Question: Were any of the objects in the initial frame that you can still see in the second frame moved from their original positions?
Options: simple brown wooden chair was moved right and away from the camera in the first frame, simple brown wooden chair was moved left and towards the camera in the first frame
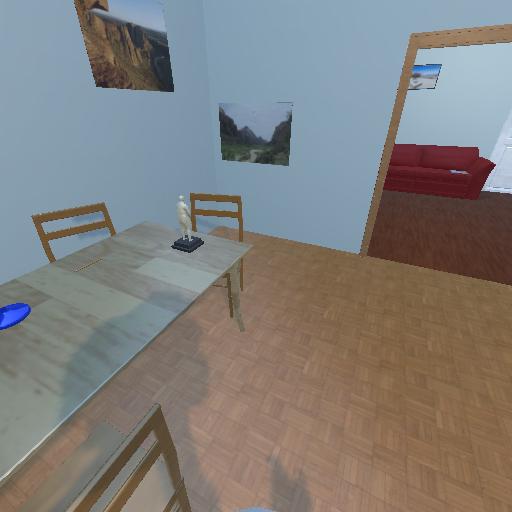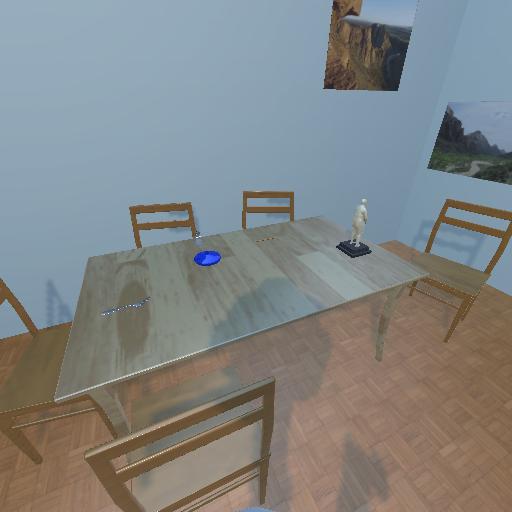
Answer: simple brown wooden chair was moved right and away from the camera in the first frame